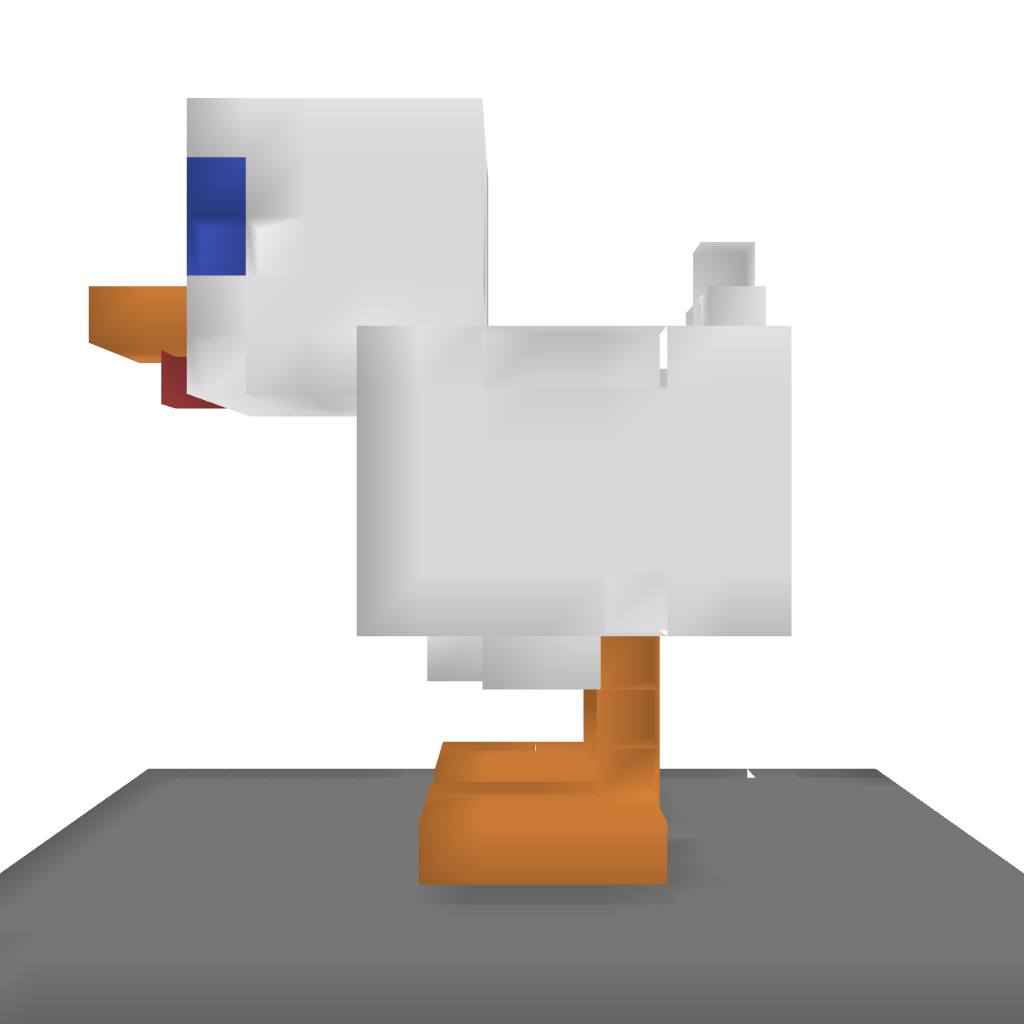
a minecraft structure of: Giant egg-laying chicken #2 bad low quality